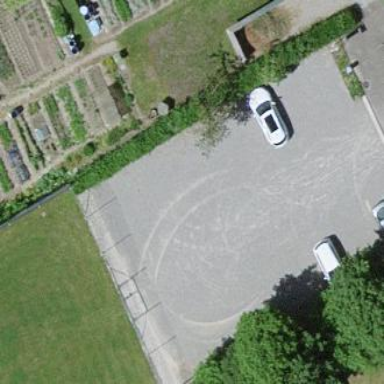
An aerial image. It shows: Parking area with fine gravel surface.